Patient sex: M
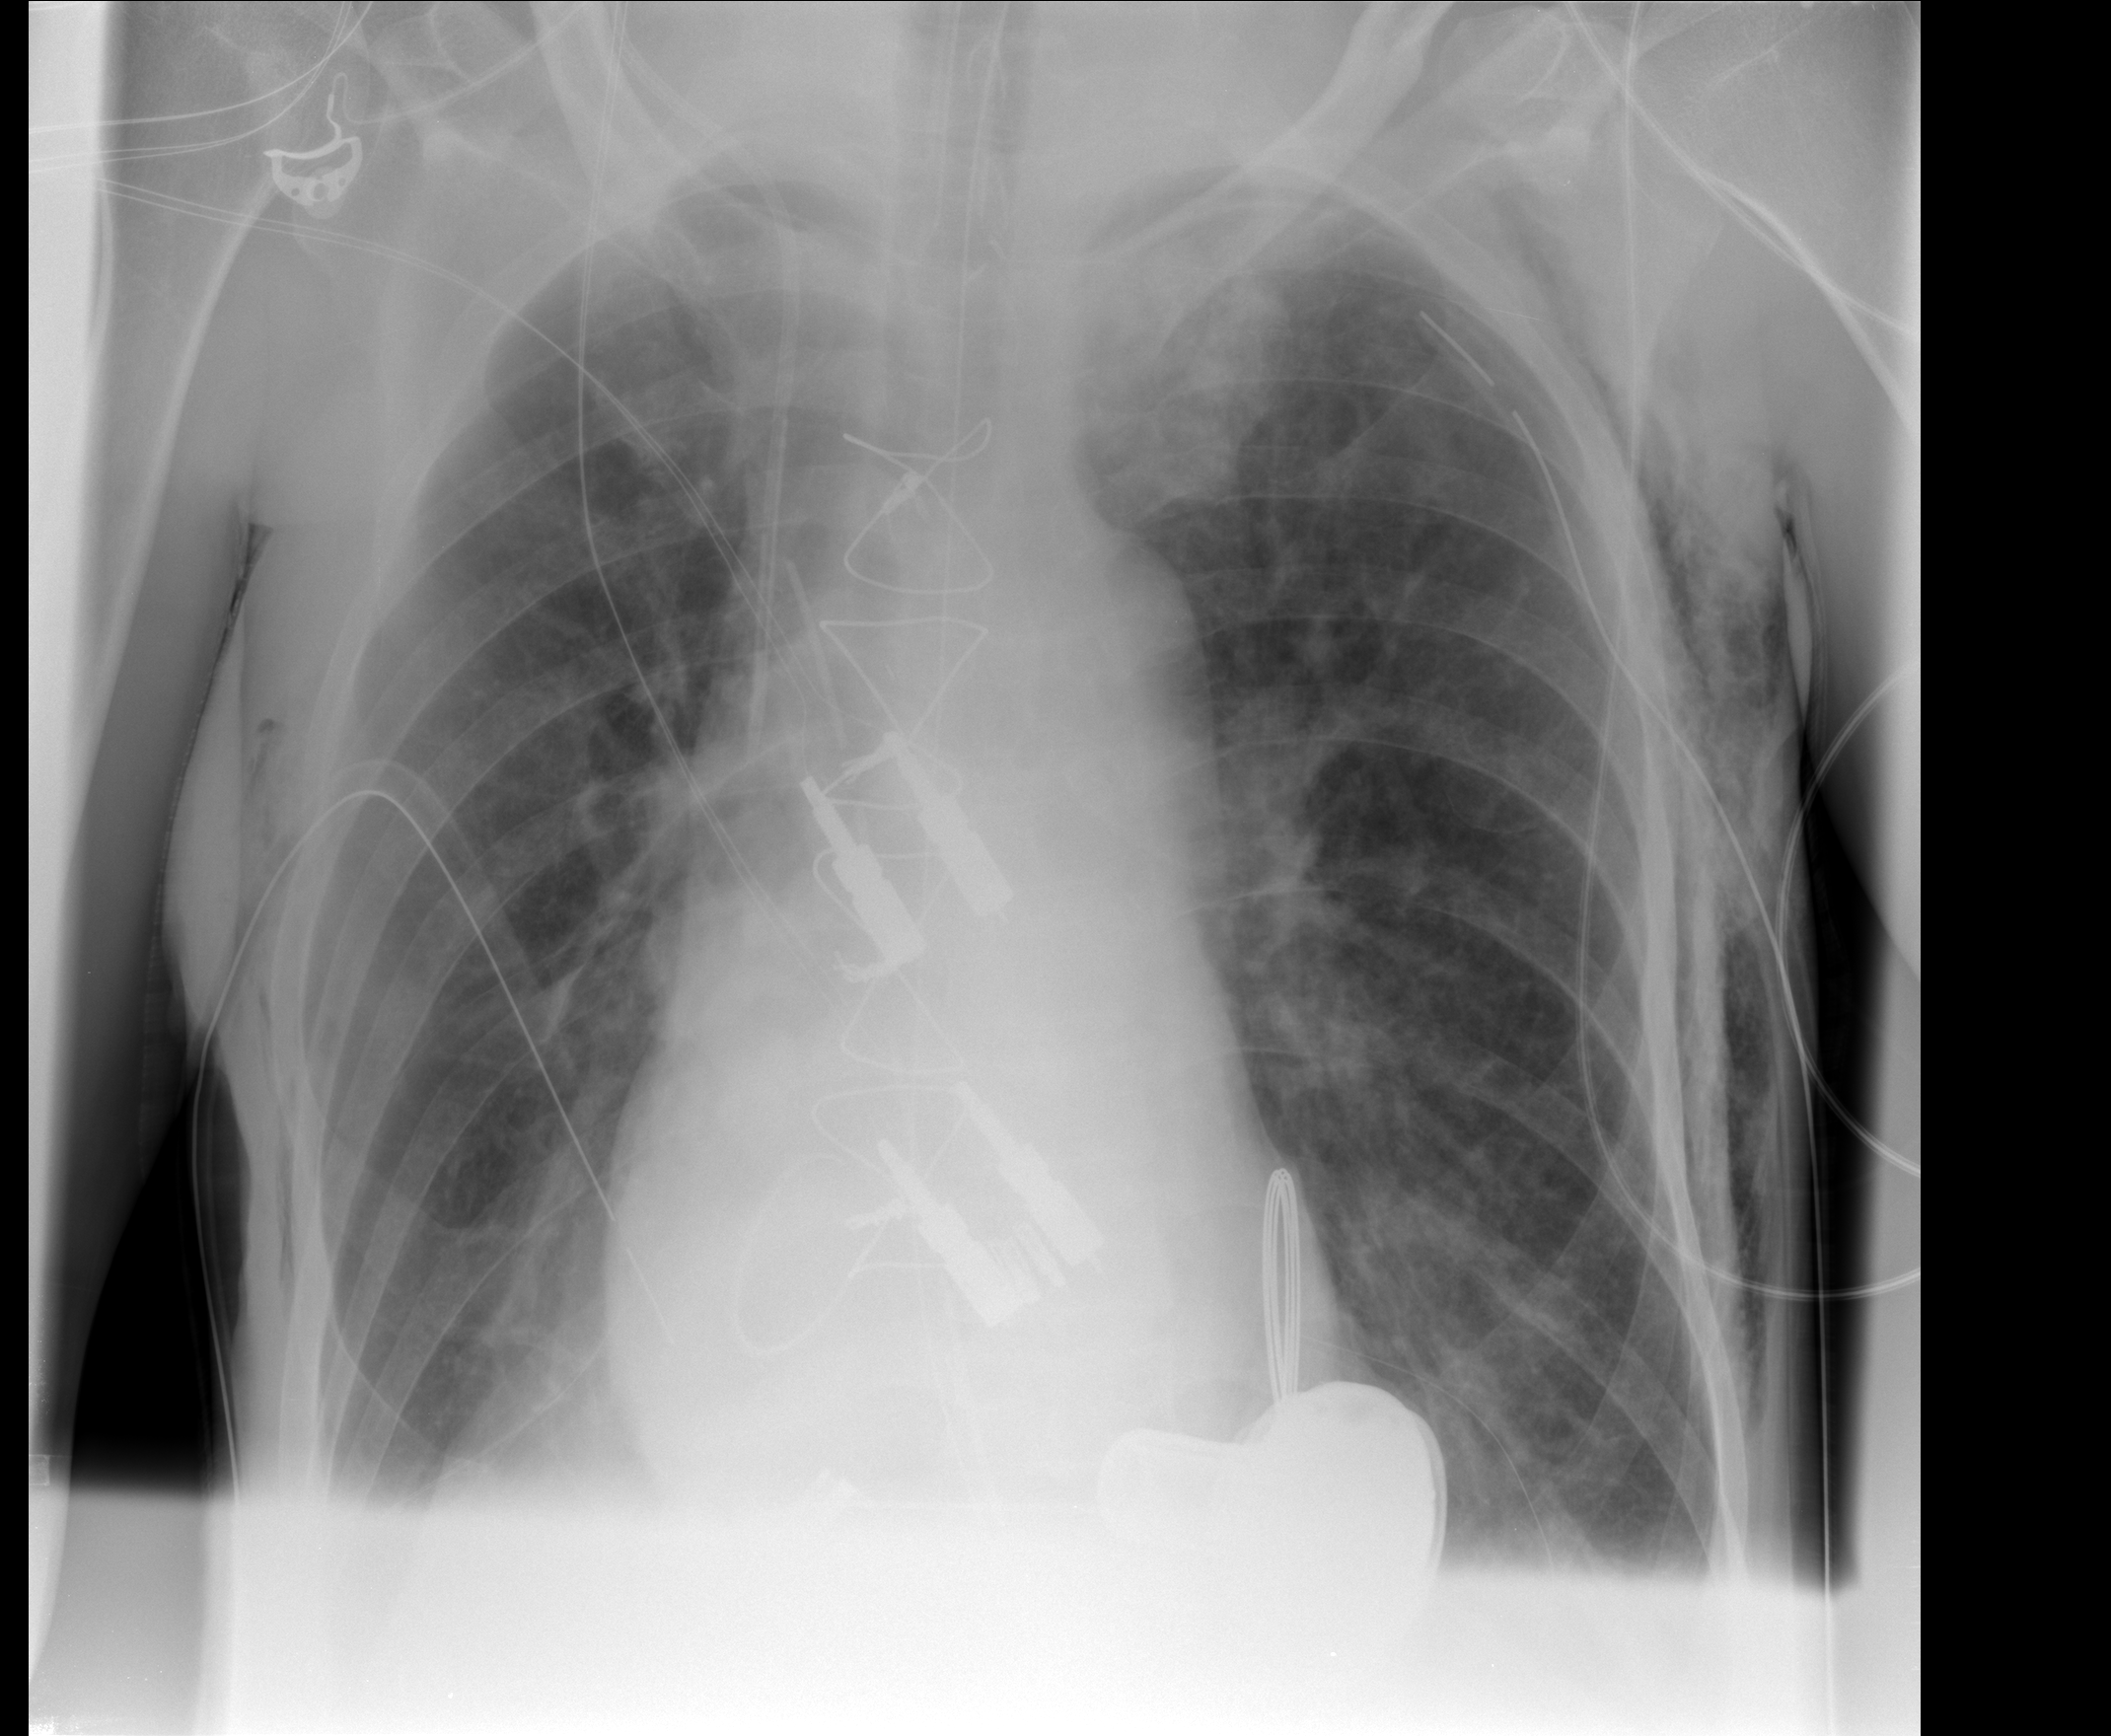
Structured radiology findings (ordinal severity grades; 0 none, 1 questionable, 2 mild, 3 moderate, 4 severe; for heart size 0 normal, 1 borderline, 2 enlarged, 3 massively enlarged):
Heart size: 2
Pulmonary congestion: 2
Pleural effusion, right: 1
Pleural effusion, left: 0
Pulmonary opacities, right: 2
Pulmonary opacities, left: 1
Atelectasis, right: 3
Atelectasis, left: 2